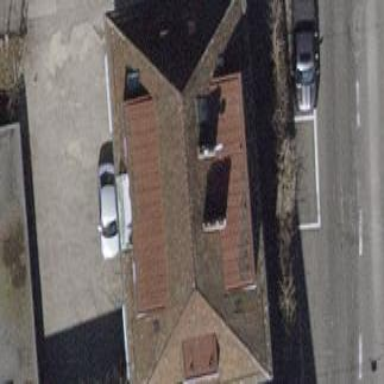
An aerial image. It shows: Hipped roof apartments building with roof tiles.